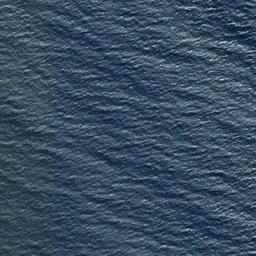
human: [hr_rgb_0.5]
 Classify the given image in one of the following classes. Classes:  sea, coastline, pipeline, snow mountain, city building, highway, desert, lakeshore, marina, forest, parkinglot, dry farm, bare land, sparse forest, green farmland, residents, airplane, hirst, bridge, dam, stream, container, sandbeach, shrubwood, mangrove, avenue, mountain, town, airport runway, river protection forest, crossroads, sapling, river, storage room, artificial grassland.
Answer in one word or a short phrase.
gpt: sea